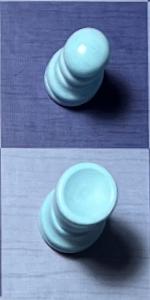
Label: Rook_White